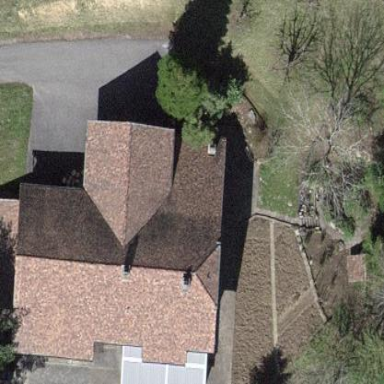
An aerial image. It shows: Simple house.